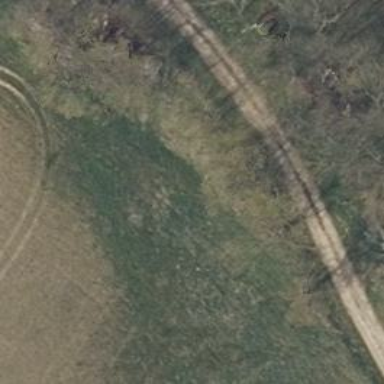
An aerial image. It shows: Row of deciduous broadleaved trees.